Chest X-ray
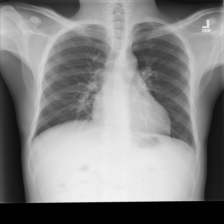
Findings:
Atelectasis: negative
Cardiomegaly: negative
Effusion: negative
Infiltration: negative
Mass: negative
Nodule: negative
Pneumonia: negative
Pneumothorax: negative
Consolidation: negative
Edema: negative
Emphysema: negative
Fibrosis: negative
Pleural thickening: negative
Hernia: negative